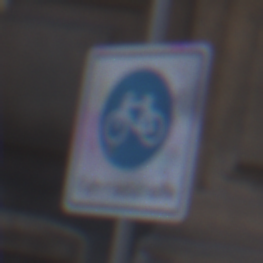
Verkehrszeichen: BeginnFahrradstrasse
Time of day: SunriseSunset
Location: Outdoor (Urban)
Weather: PartlyCloudy
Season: NotSpecified
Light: Natural